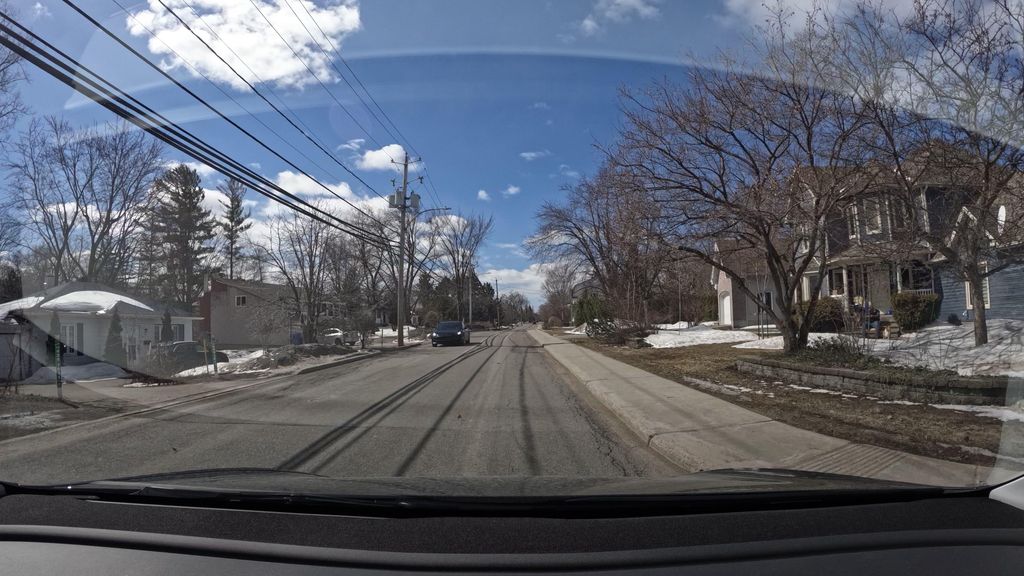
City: montreal